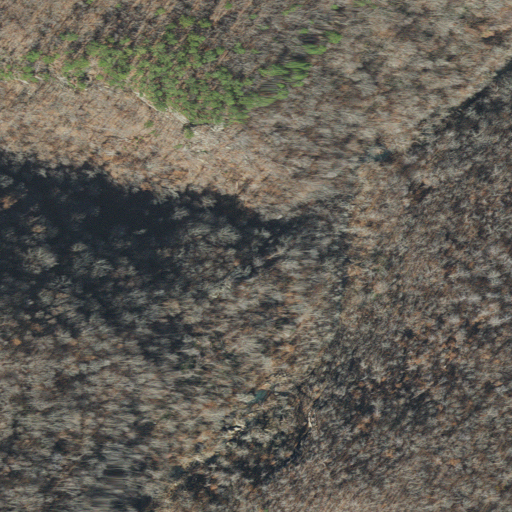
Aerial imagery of valley in Arkansas named Hale Hollow containing deciduous forest and mixed forest